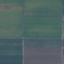
Land use / land cover class: AnnualCrop